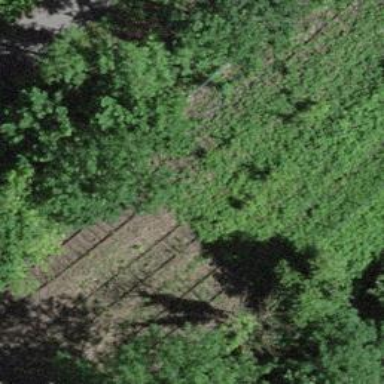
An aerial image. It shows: Disused railway.